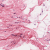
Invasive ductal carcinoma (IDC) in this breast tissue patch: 0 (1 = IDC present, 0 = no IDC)